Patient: sex M, age 49
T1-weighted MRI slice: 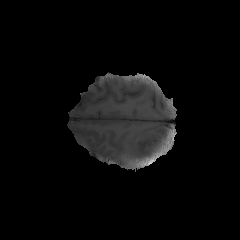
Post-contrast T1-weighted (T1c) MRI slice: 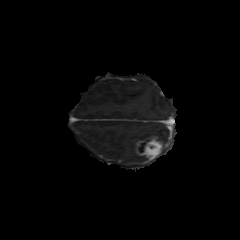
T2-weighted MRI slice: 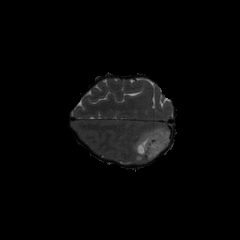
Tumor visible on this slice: yes
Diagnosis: Astrocytoma, IDH-mutant
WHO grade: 4